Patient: sex M, age 62
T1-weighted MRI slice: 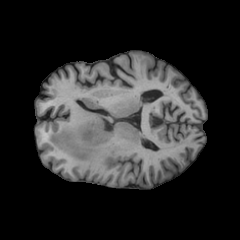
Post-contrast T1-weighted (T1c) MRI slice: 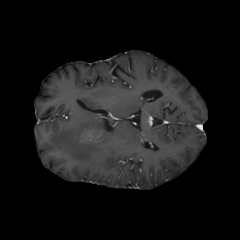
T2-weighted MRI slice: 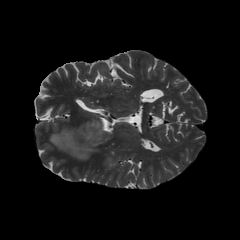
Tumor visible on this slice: yes
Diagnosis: Glioblastoma, IDH-wildtype
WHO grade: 4